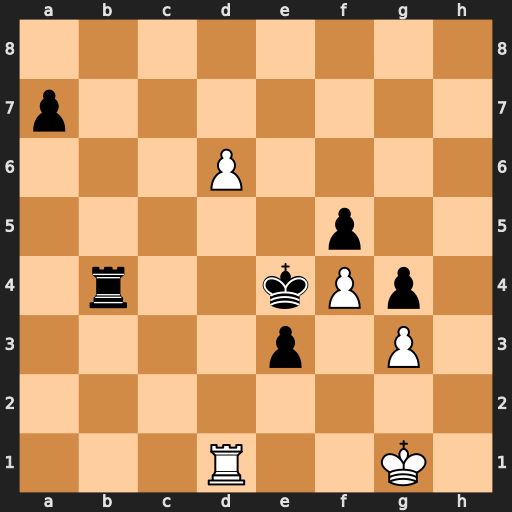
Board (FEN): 8/p7/3P4/5p2/1r2kPp1/4p1P1/8/3R2K1
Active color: w
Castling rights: -
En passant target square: -
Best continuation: d7 e2 d8=Q exd1=R+ Qxd1